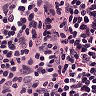
Metastatic tissue present: no